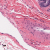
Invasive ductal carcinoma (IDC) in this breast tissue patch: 0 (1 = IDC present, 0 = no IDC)